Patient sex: F
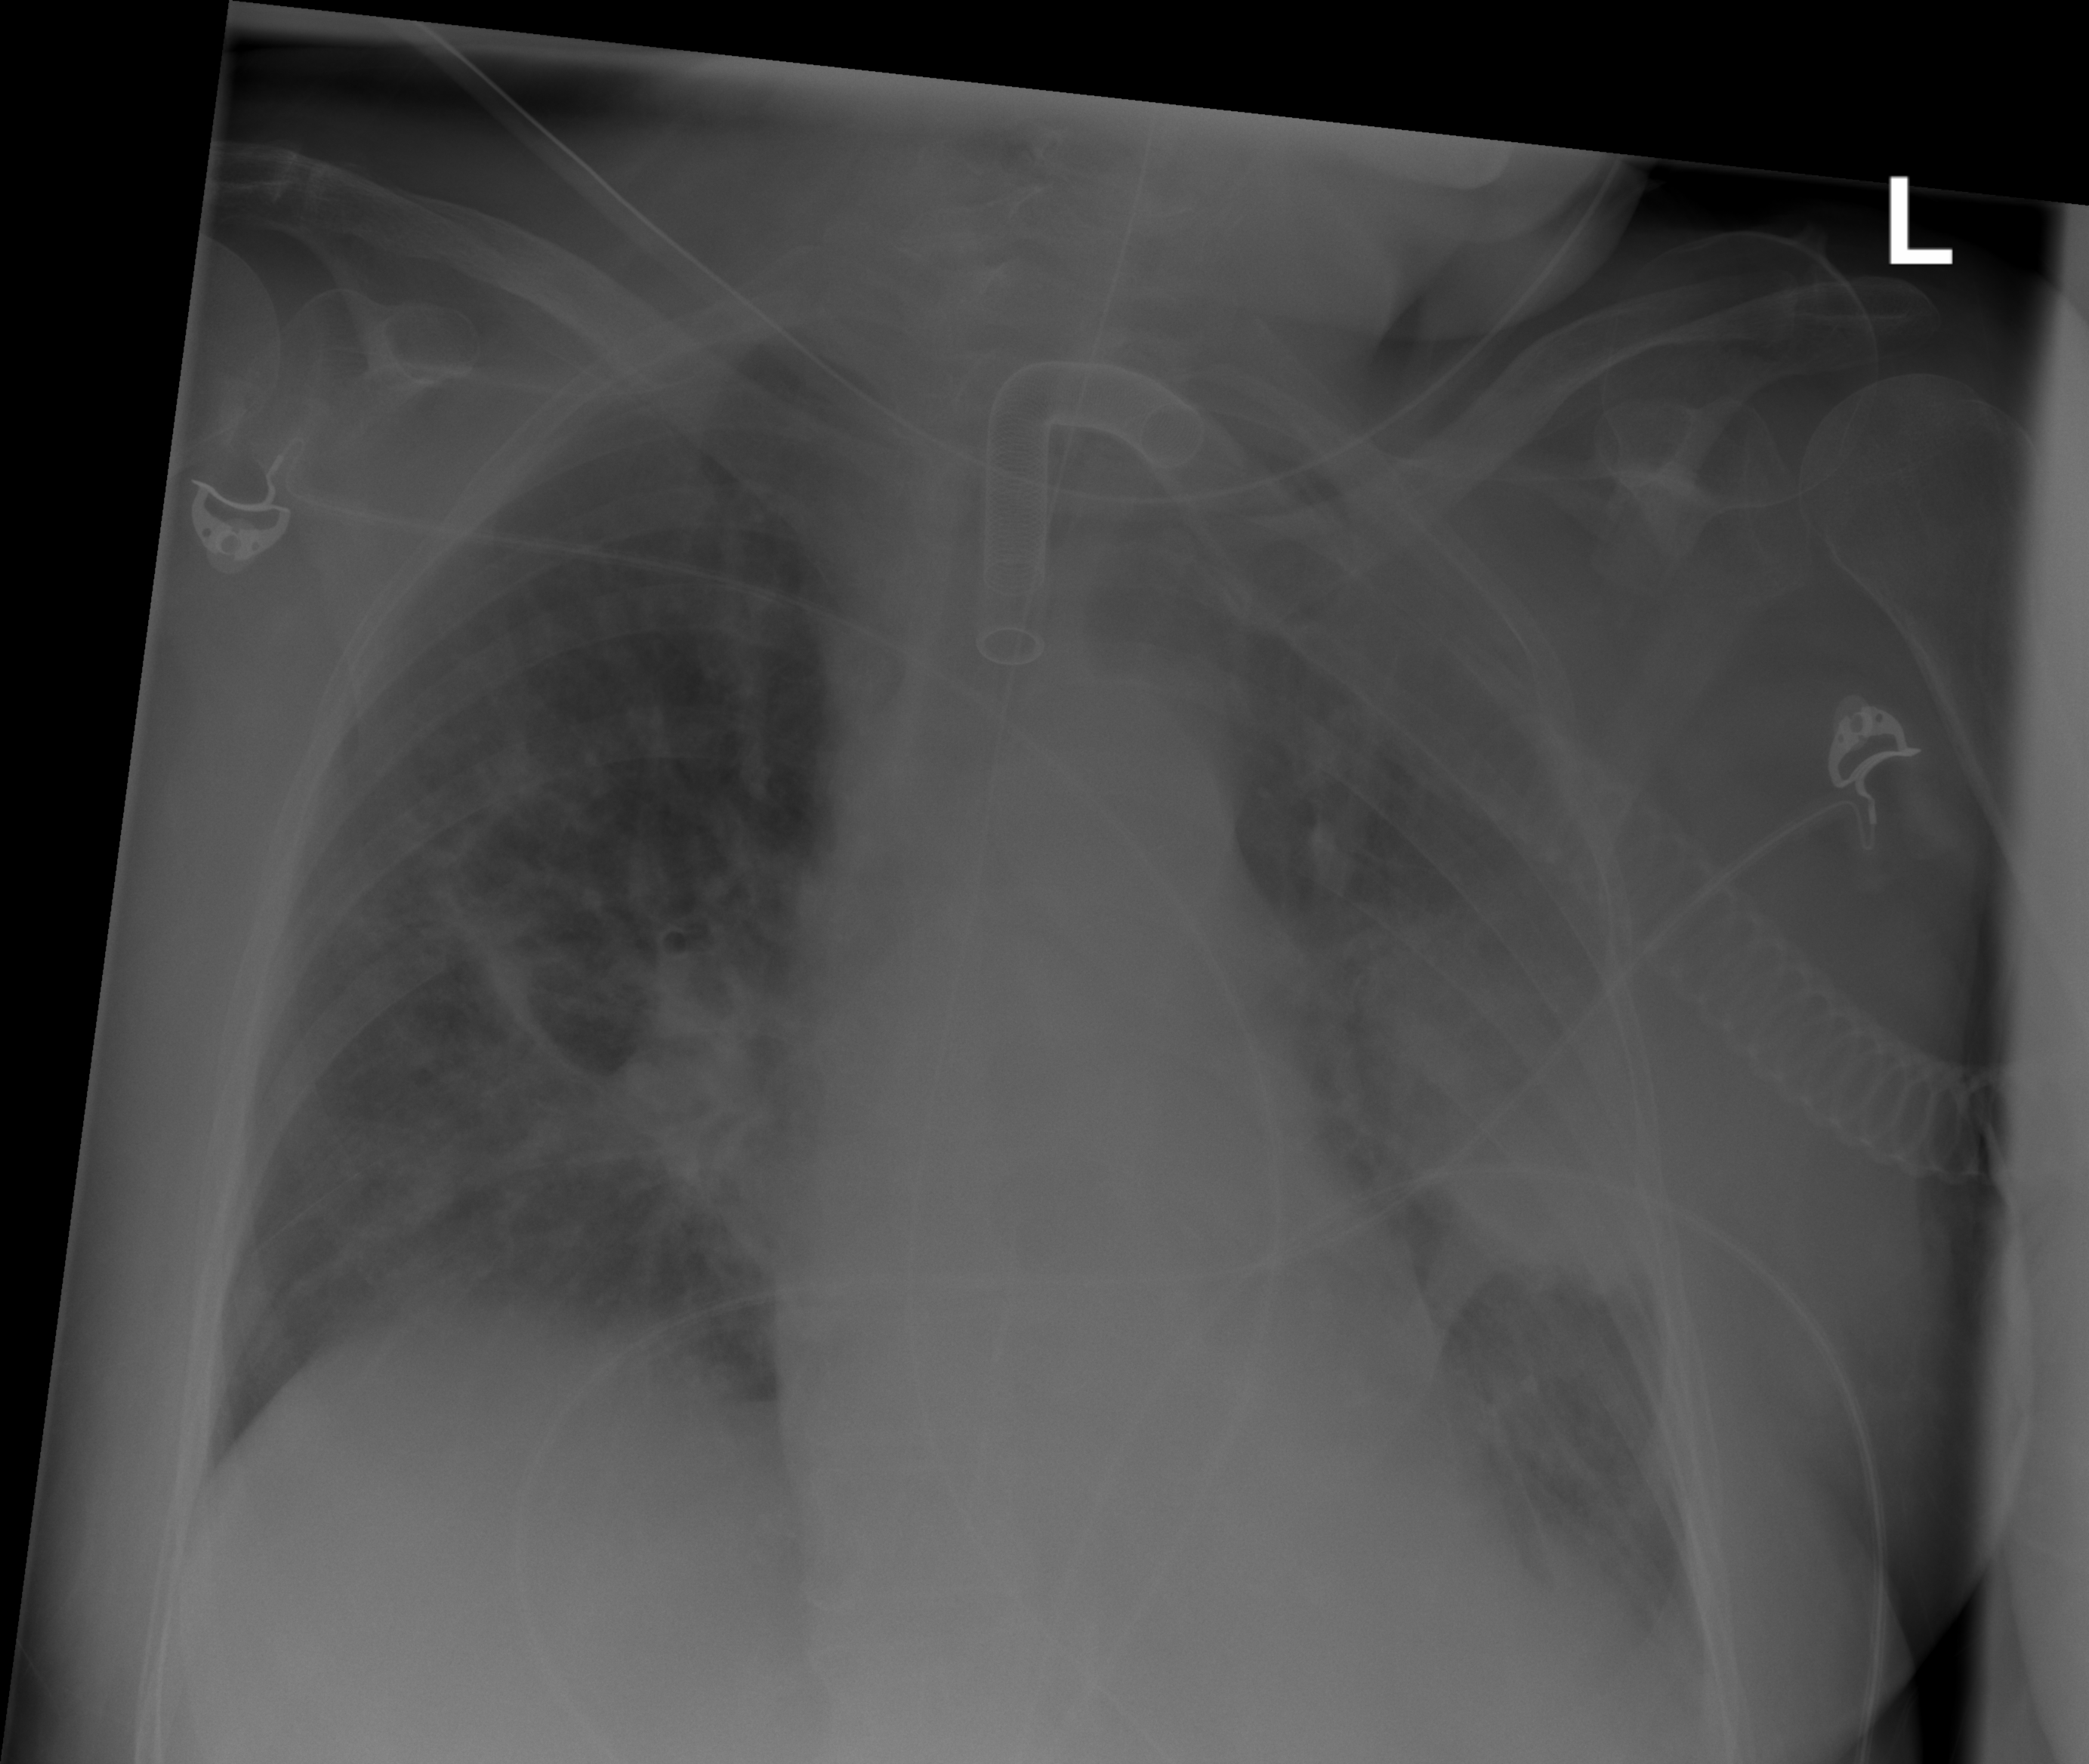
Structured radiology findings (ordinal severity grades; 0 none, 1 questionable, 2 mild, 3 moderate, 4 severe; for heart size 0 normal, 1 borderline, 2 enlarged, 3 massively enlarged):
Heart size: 0
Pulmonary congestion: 2
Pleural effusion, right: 0
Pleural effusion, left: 1
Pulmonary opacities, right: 2
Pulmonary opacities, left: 3
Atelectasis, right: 2
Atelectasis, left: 3